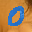
Label: 0